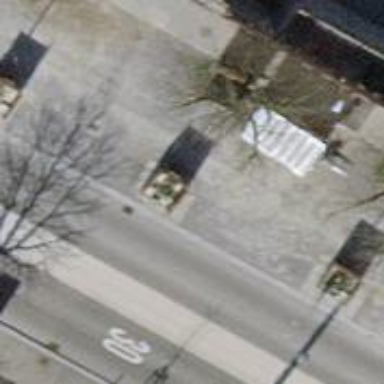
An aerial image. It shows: Avenue lined with trees.